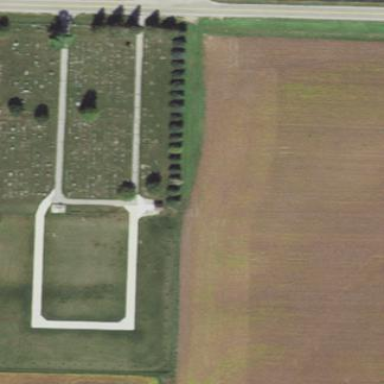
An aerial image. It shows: Cemetery.